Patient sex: M
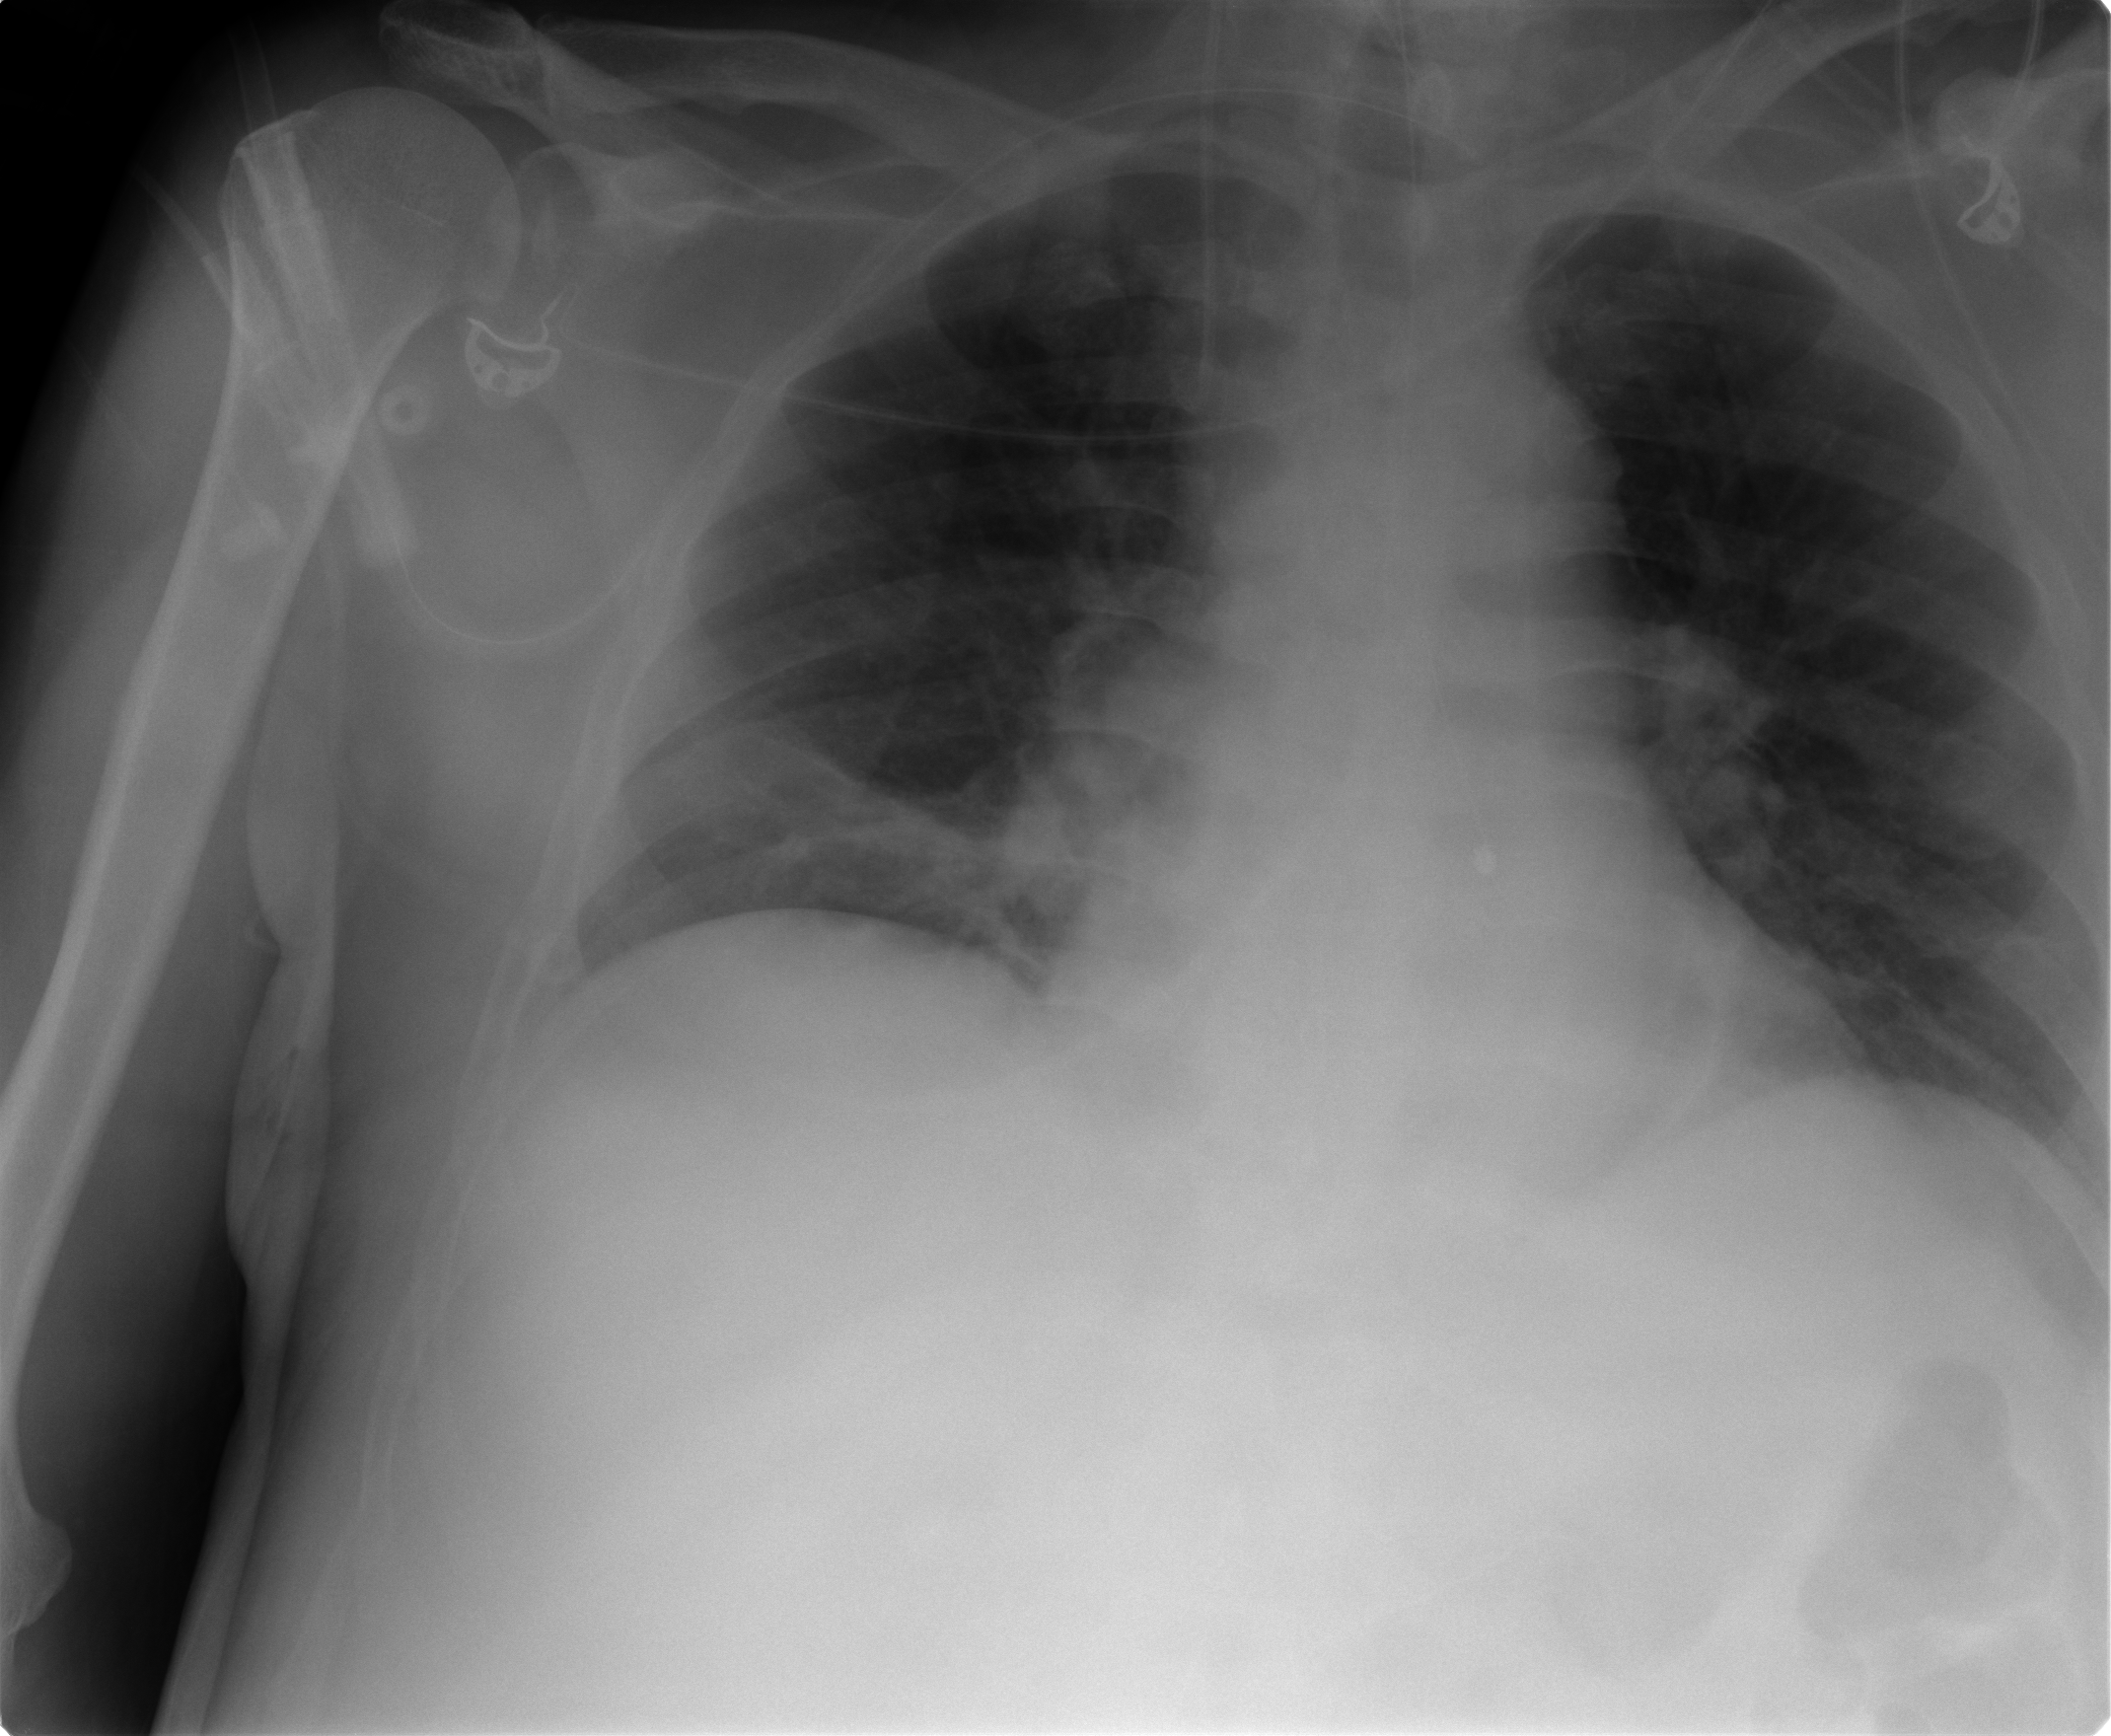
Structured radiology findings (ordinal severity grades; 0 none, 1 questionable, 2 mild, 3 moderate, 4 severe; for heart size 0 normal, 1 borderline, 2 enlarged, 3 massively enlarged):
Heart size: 1
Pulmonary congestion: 0
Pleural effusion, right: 0
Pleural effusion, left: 0
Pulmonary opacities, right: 0
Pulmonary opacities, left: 0
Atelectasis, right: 2
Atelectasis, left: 0